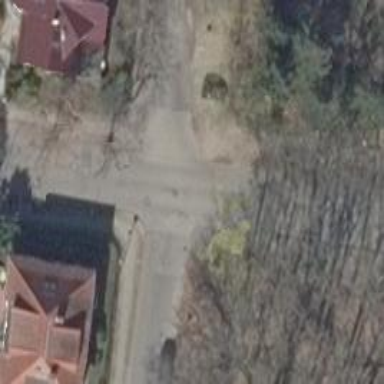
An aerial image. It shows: Road with "give way" sign.